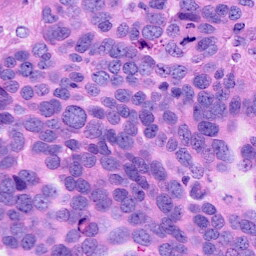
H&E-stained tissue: Ovarian